A 2-D grayscale encoding of one vibration snapshot from a rotor kit is shown. What is the most likely rotor condition (normal, misalignment, unbalance, looseness)?
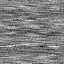
Answer: unbalance